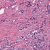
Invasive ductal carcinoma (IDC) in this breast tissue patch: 1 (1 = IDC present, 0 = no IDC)